Question: I have 3 tables that are joined together with this query.
One of them brings me people names , another one brings me their points and the last one brings me date time.
I select the total people score.
Also, there is a column in the 3th tables that brings me the scores' transaction 'Date Time'. My problem is that I want to write a TSQL query with this condition:
Select the transaction date where the people score is 12,000 or more.
In my idea I should use while loop but I do not know the syntax?

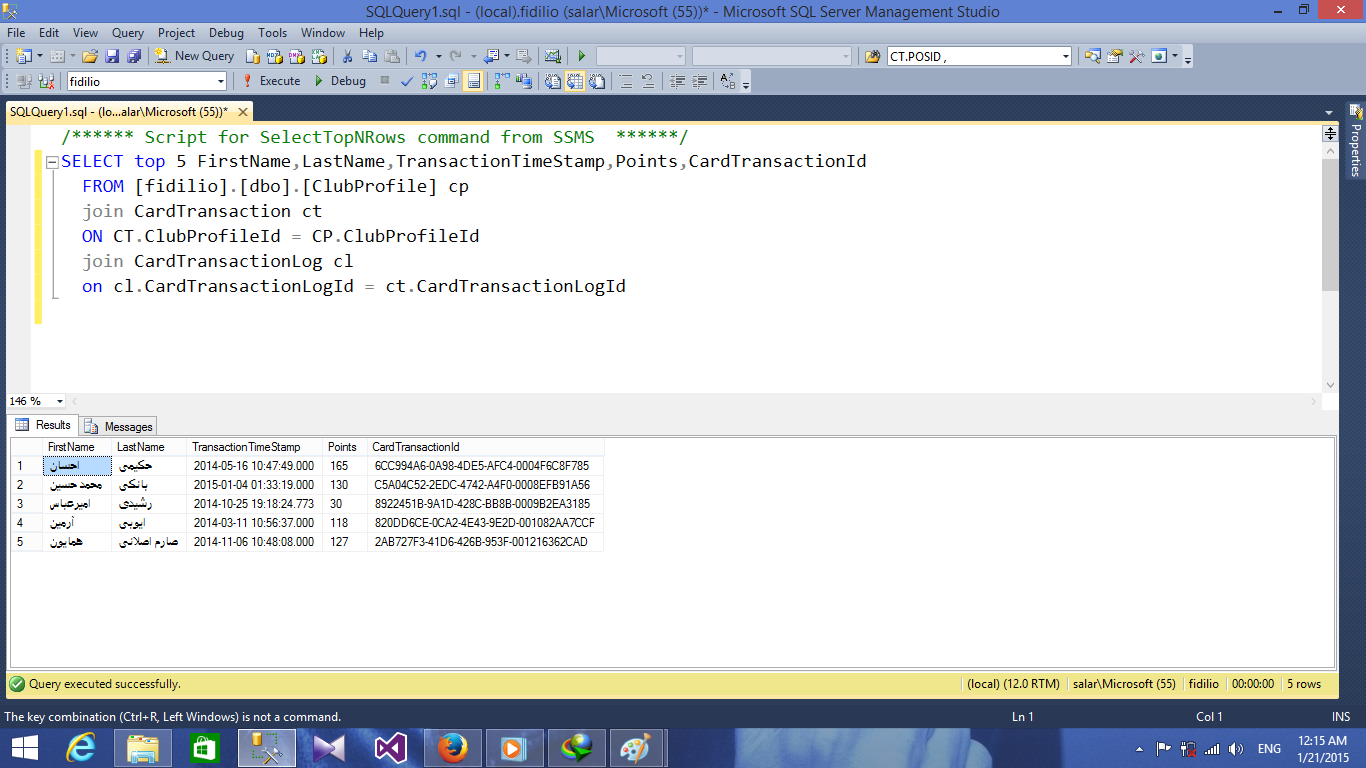
Answer: Based on your post this should be close to what you need. You need to add that 3rd table and alter this statement accordingly.
'''
SELECT cp.FirstName
, cp.LastName
, SUM(Points) as Score
FROM [fidilio].[dbo].[ClubProfile] cp
RIGHT JOIN (
CardTransaction ct
INNER JOIN CardTransactionLog ctl
ON cp.CardTransactionLogId = ctl.CardTransactionLogId
)
ON cp.ClubProfileId = ct.ClubProfileId
GROUP BY
cp.FirstName
, cp.LastName
HAVING SUM(Points) >=12000
AND ctl.TransactionTimeStamp = @SomeDateTimeVariable
'''
The variable @SomeDateTimeVariable has to come from someplace what is your exact time-frame criteria